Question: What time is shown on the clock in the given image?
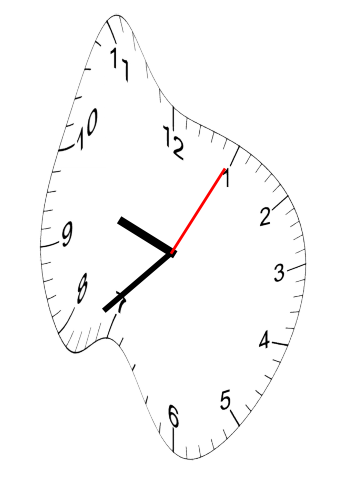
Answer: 09:38:05